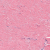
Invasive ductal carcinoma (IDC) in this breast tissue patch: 0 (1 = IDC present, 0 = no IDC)